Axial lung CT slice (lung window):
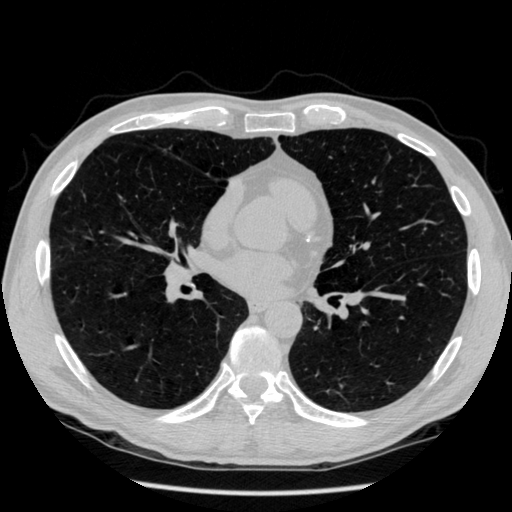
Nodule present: no